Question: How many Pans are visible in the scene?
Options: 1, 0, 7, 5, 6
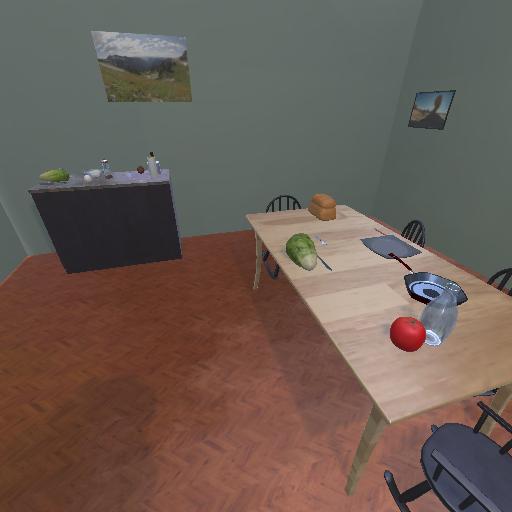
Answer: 1